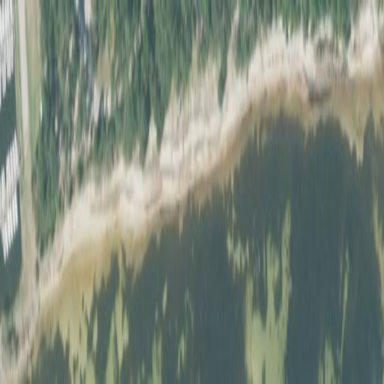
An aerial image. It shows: Beautiful beach with natural surroundings.